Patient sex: F
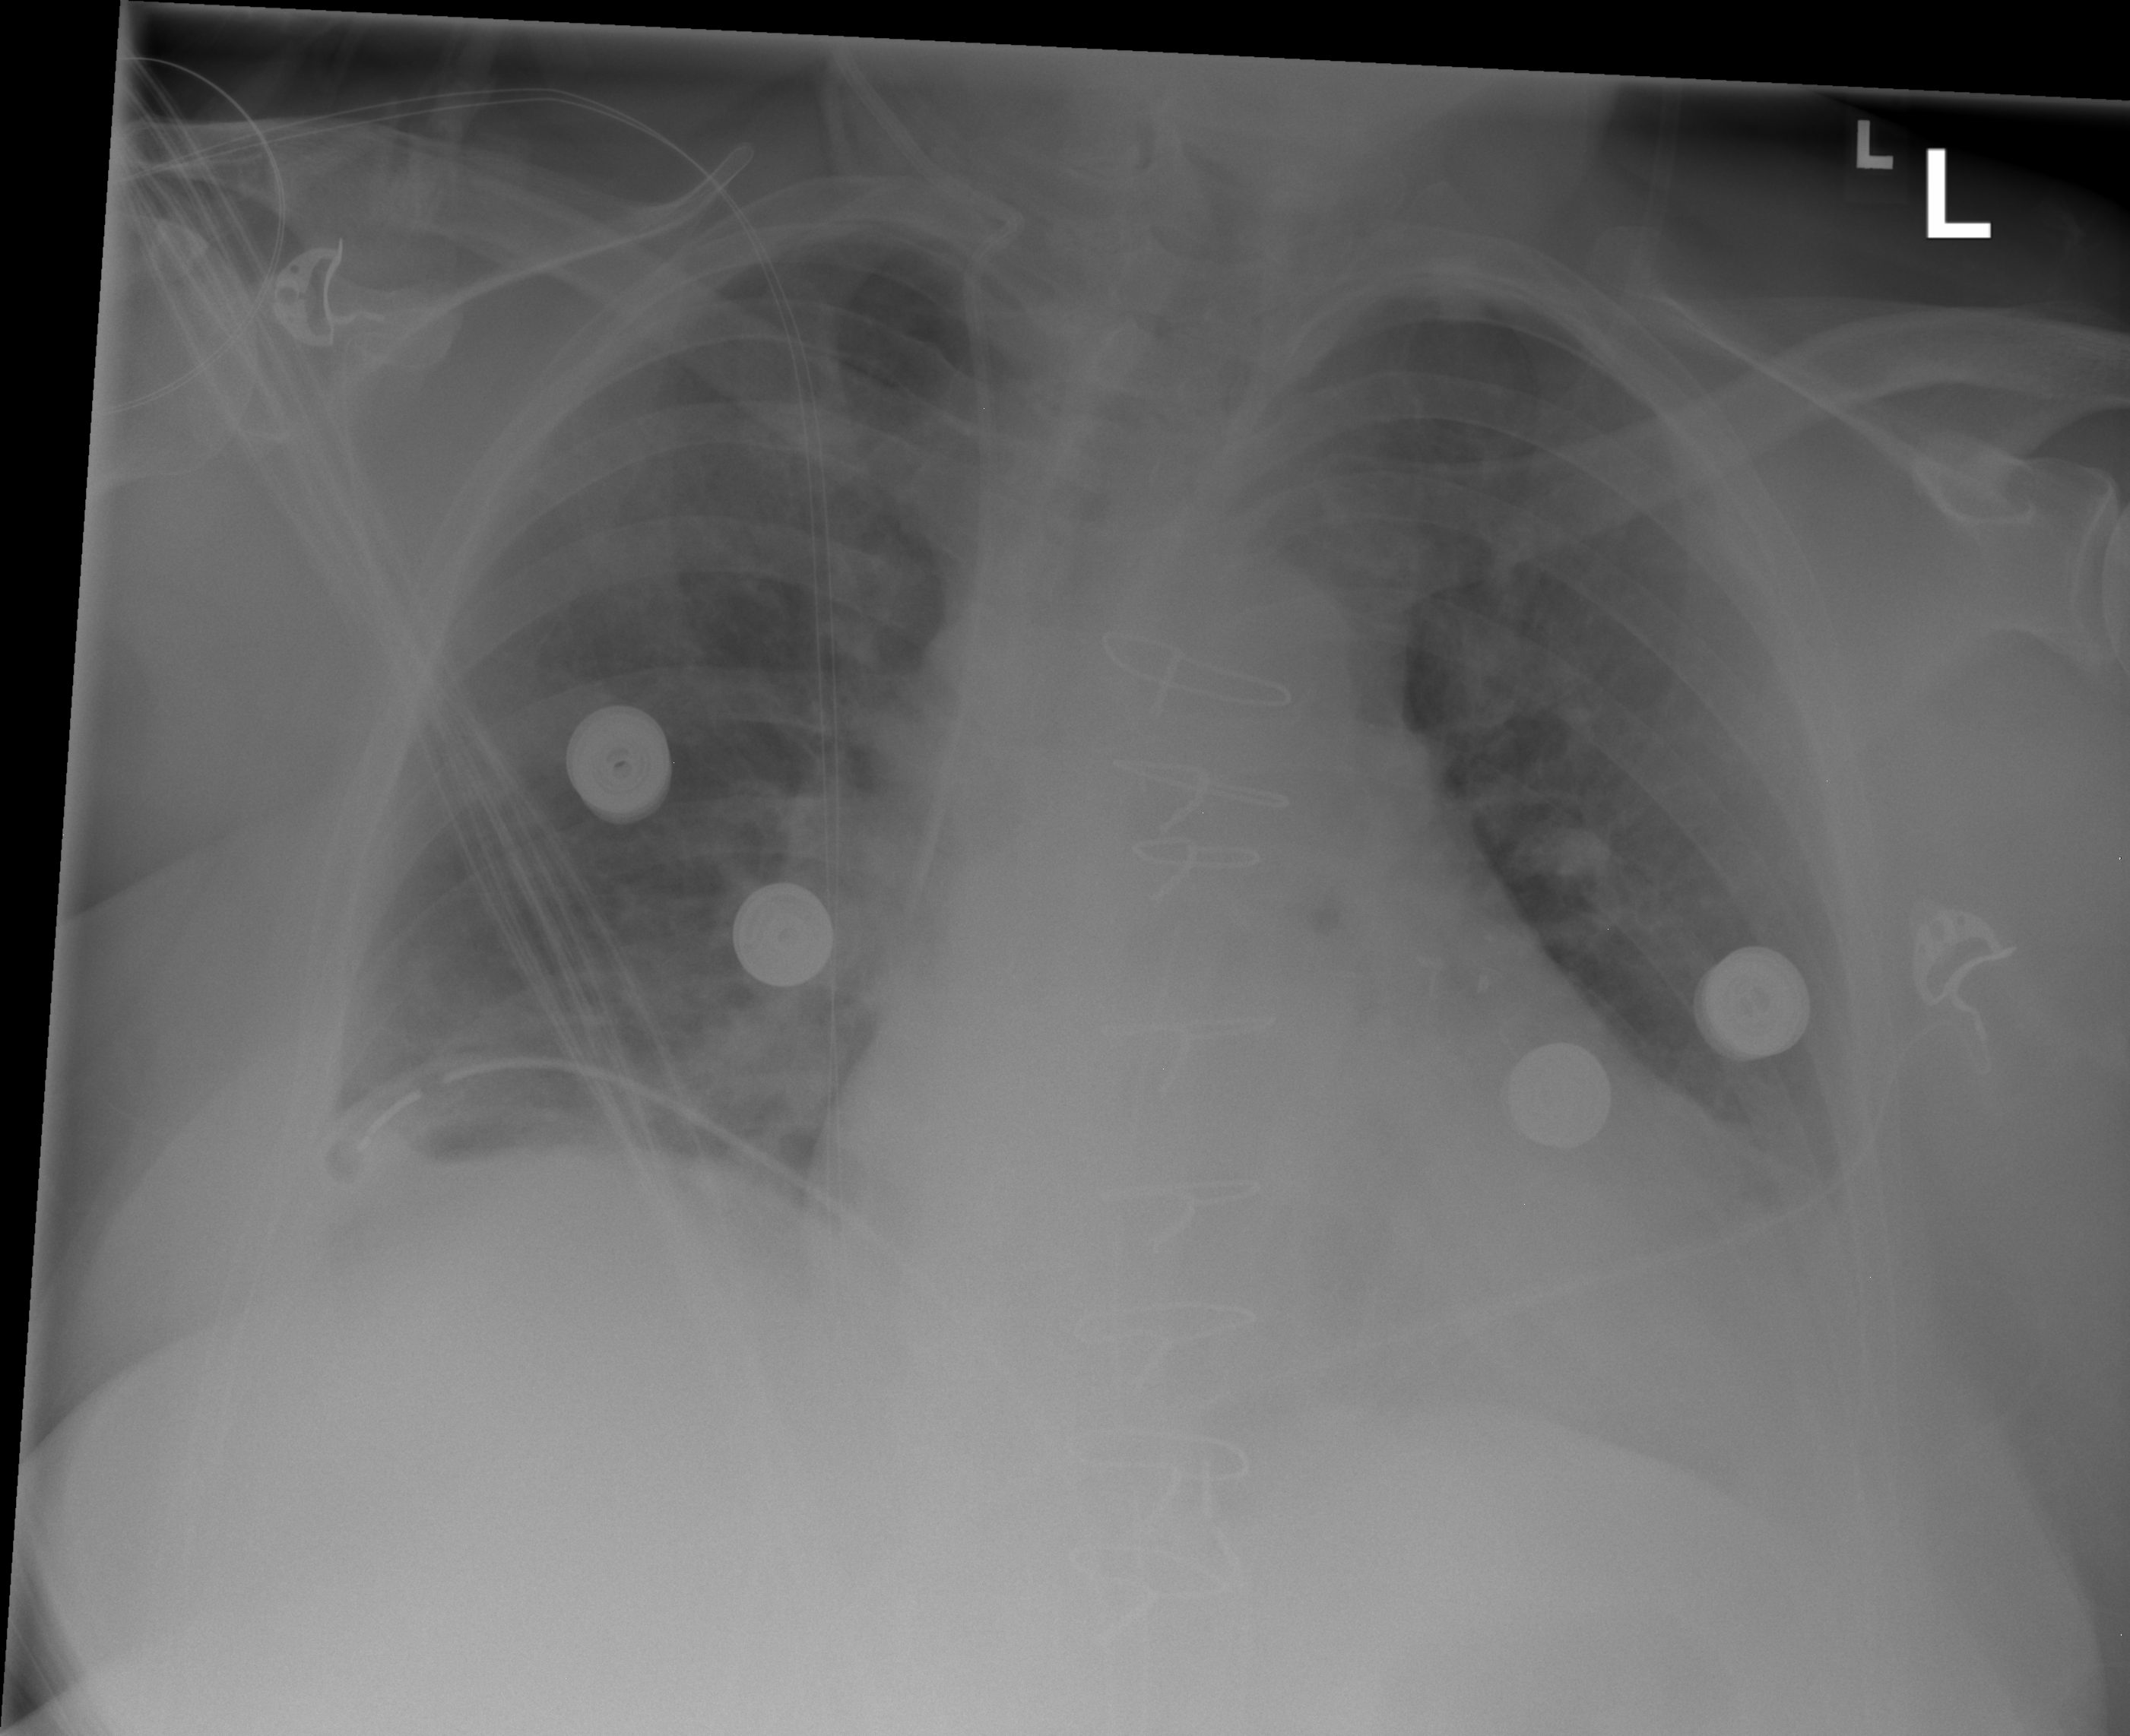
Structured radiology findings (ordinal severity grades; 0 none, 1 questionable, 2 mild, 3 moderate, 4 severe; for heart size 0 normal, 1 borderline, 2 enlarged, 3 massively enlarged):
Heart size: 2
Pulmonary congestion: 2
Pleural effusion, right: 2
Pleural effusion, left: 2
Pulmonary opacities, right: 0
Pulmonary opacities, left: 0
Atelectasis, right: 2
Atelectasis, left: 2